Question: How can I collapse my sidebar in between 2 sections like in the following image?

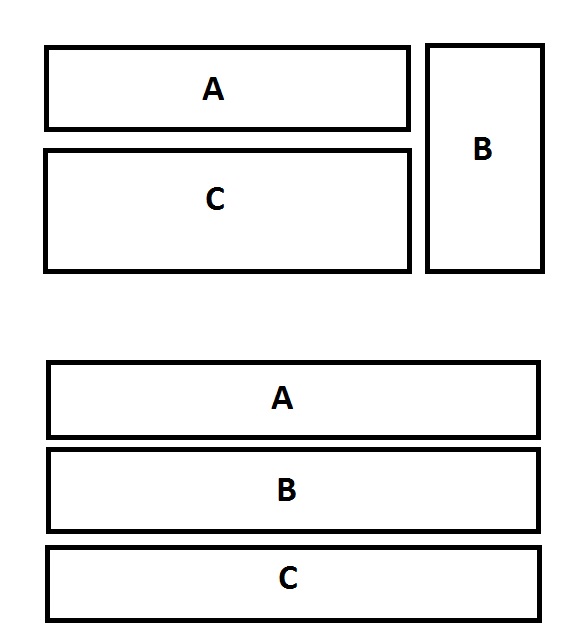
Answer: This example actually works outside of the js fiddle environment. The problem is the '@media' query doesn't take effect in this environment so the float messes up.
<URL>
'''
<div class="col-md-8" id="a">
A
</div>
<div class="col-md-4 pull-right" id="b">
B
</div>
<div class="col-md-8" id="c">
C
</div>
#a{
background: black;
padding: 10px;
}
#b{
background: blue;
padding: 10px;
}
#c{
background: red;
padding: 10px;
}
'''
You could definitely make some optimizations, but just having the sidebar wrapper come before the bottom section seems to have it fall into place correctly. The only real downside is that you'd have to build your sidebar into the main content.